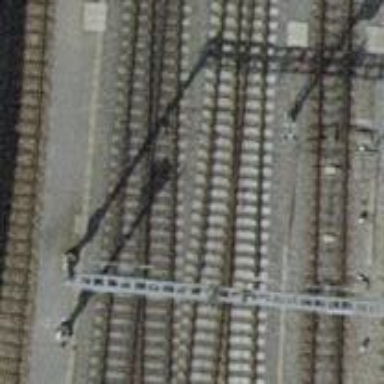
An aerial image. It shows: Rail siding with electrified contact lines for trains.